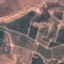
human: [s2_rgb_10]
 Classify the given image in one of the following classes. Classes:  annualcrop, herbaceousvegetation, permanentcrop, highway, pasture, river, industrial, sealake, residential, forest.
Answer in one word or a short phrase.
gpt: PermanentCrop